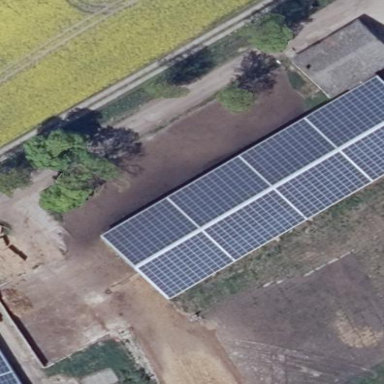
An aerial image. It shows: Building equipped with solar photovoltaic panel for generating electricity. The small installation is solar power generator.